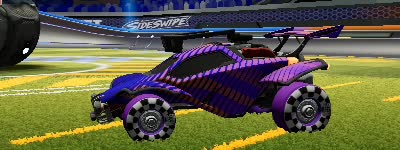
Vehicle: octane